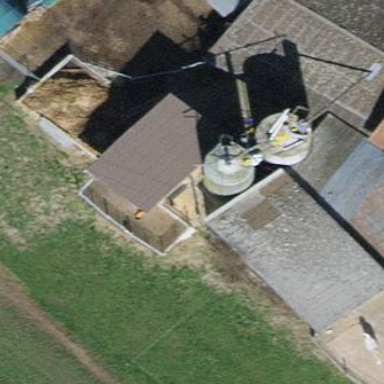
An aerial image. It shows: Skillion-roofed farm auxiliary building.